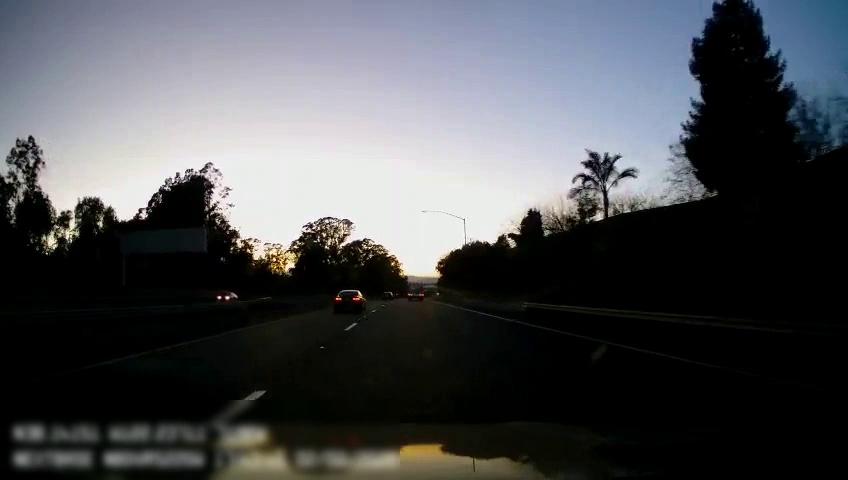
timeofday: Dusk/Dawn/Twilight
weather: Sunny
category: Drivable Space
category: Vehicles | Car
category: Vehicles | Car
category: Vehicles | Other LV
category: Vehicles | Car
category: Lanes | Alternate Lane
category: Lanes | Alternate Lane
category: Lanes | Alternate Lane